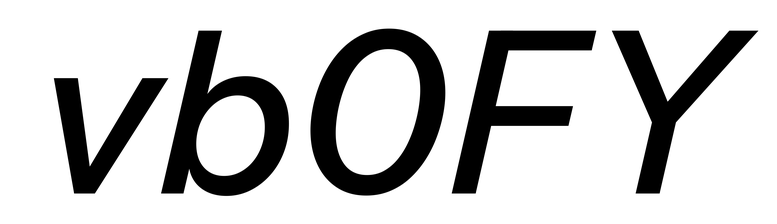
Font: InstrumentSans-Italic_Medium_Italic